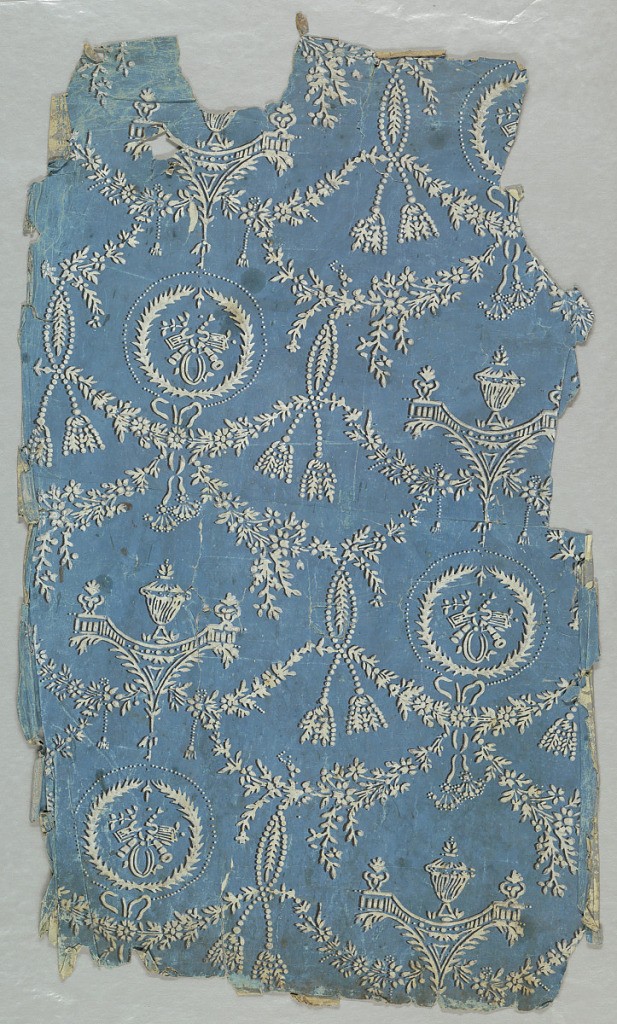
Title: Sidewall
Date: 1770–99
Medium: Block-printed on joined sheets of handmade paper
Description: On blue ground, neoclassical-style trophies in wreaths, joined with swags to brackets with urn on top. Slip printed with one woodblock, first with black, then white to give a shadow effect.